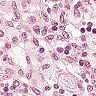
Metastatic tissue present: no